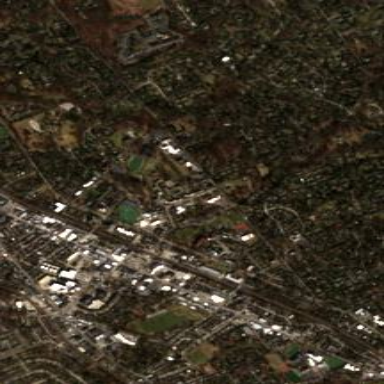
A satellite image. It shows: College or university.